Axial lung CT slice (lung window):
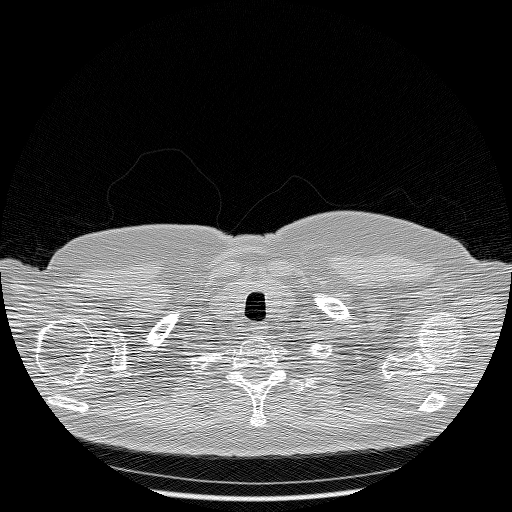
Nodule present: no